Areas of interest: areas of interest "Educational"
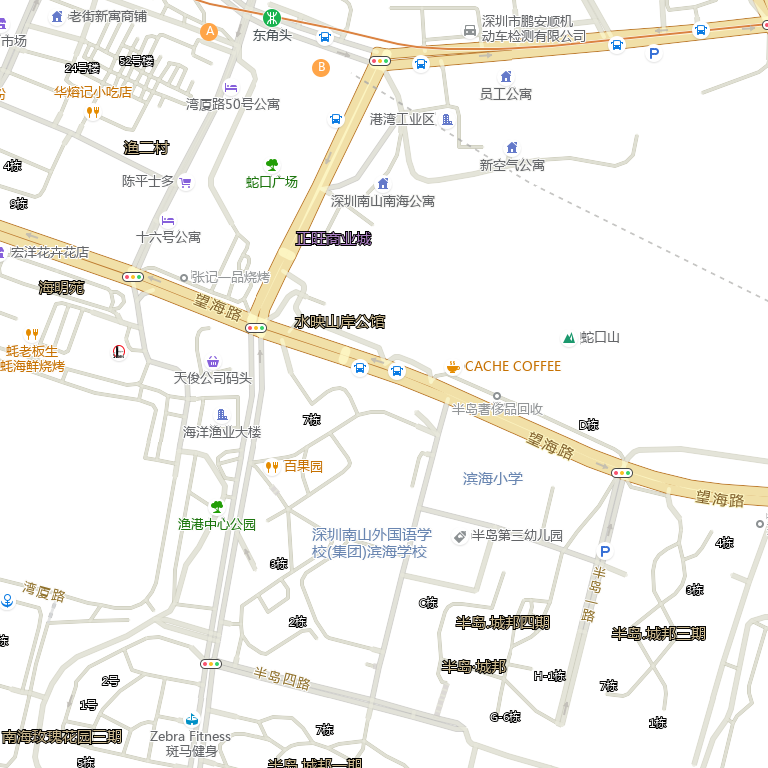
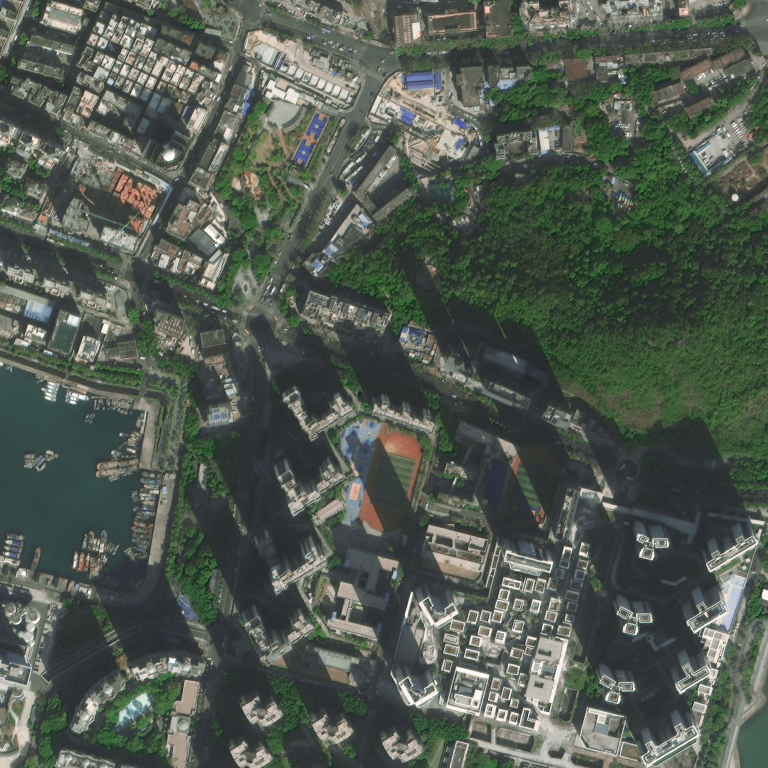